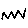
Label: zigzag